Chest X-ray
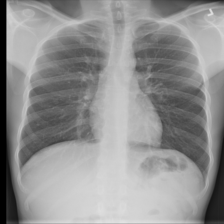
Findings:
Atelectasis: negative
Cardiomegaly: negative
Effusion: negative
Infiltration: negative
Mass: negative
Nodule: negative
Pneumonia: negative
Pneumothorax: negative
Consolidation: negative
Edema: negative
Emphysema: negative
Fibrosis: negative
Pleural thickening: negative
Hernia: negative